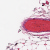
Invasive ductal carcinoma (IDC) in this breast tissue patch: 0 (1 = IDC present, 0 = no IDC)